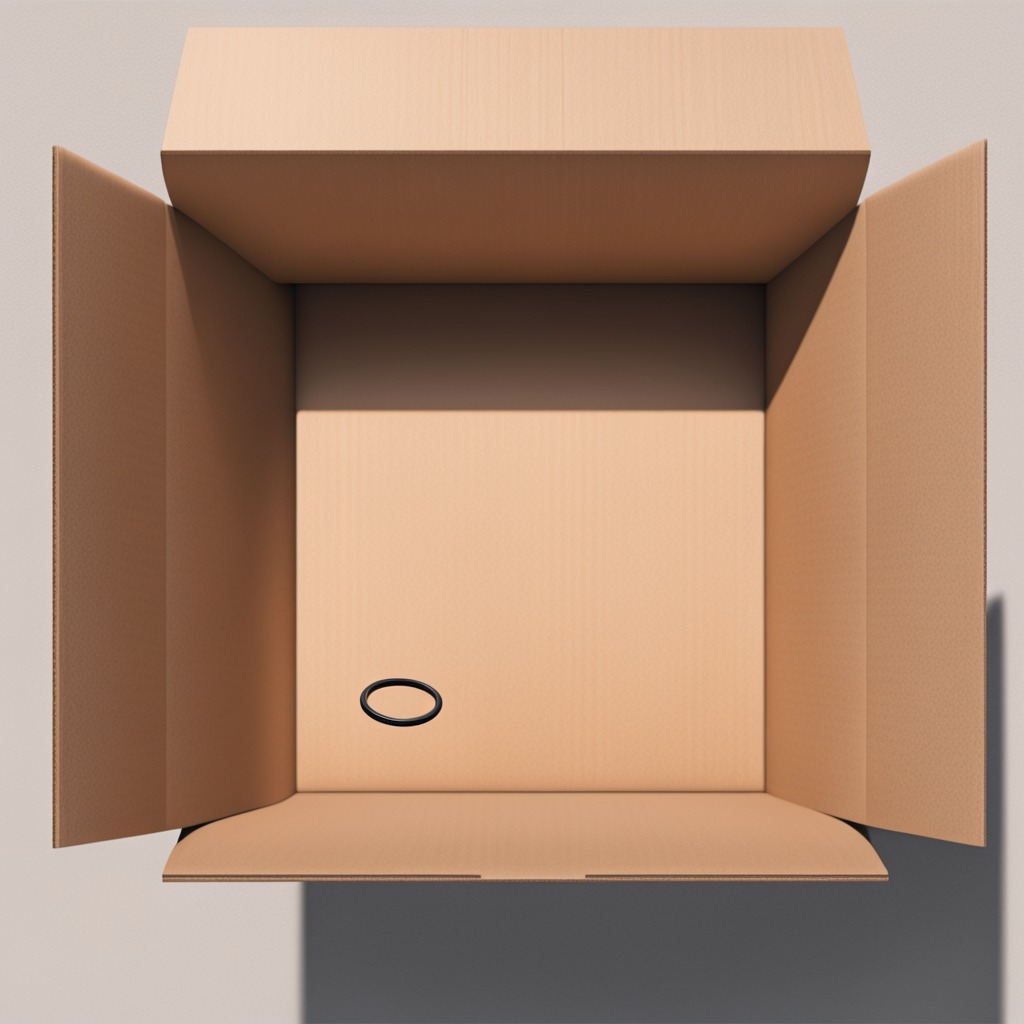
A rubber O-ring is lying on the cardboard box surface in an outdoor workshop during daytime bright natural light soft shadows slightly creased but